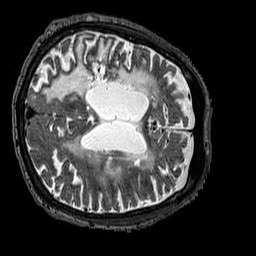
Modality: T2w
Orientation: axial
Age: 58
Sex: male
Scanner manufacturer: siemens
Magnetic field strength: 3 T
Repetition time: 3.2 s
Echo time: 0.567 s